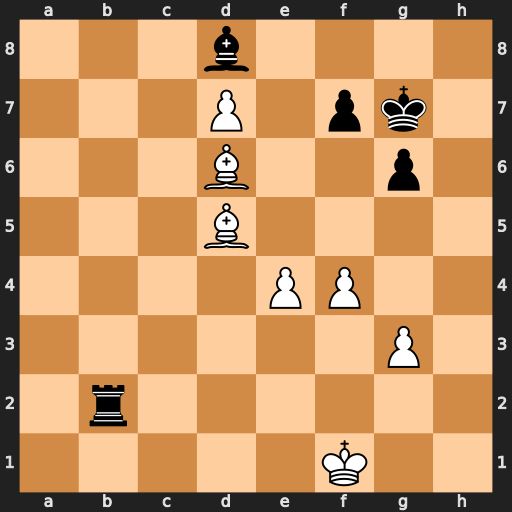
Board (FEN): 3b4/3P1pk1/3B2p1/3B4/4PP2/6P1/1r6/5K2
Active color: w
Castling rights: -
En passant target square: -
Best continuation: Be5+ Kf8 Bxb2